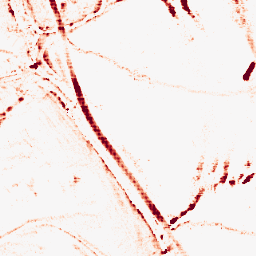
Category: morphological
Decomposition family: morphological_rect
Decomposition parameters: operation: opening
width: 10
height: 5
Upsampling method: sinc_hamming
Upsampling parameters: scale: 4
kernel_size: 4
Upsampling scale: 4